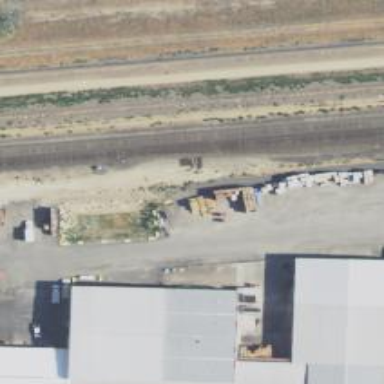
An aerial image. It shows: Railway siding with rails.